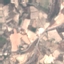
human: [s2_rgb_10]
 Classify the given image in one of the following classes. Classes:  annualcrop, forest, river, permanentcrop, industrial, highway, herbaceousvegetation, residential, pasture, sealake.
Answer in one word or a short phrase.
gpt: PermanentCrop